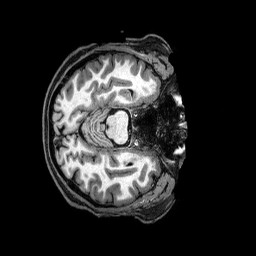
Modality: T1w
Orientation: axial
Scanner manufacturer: philips
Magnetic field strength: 3 T
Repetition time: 2.5 s
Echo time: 0.0057 s